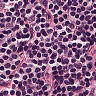
Metastatic tissue present: no